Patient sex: M
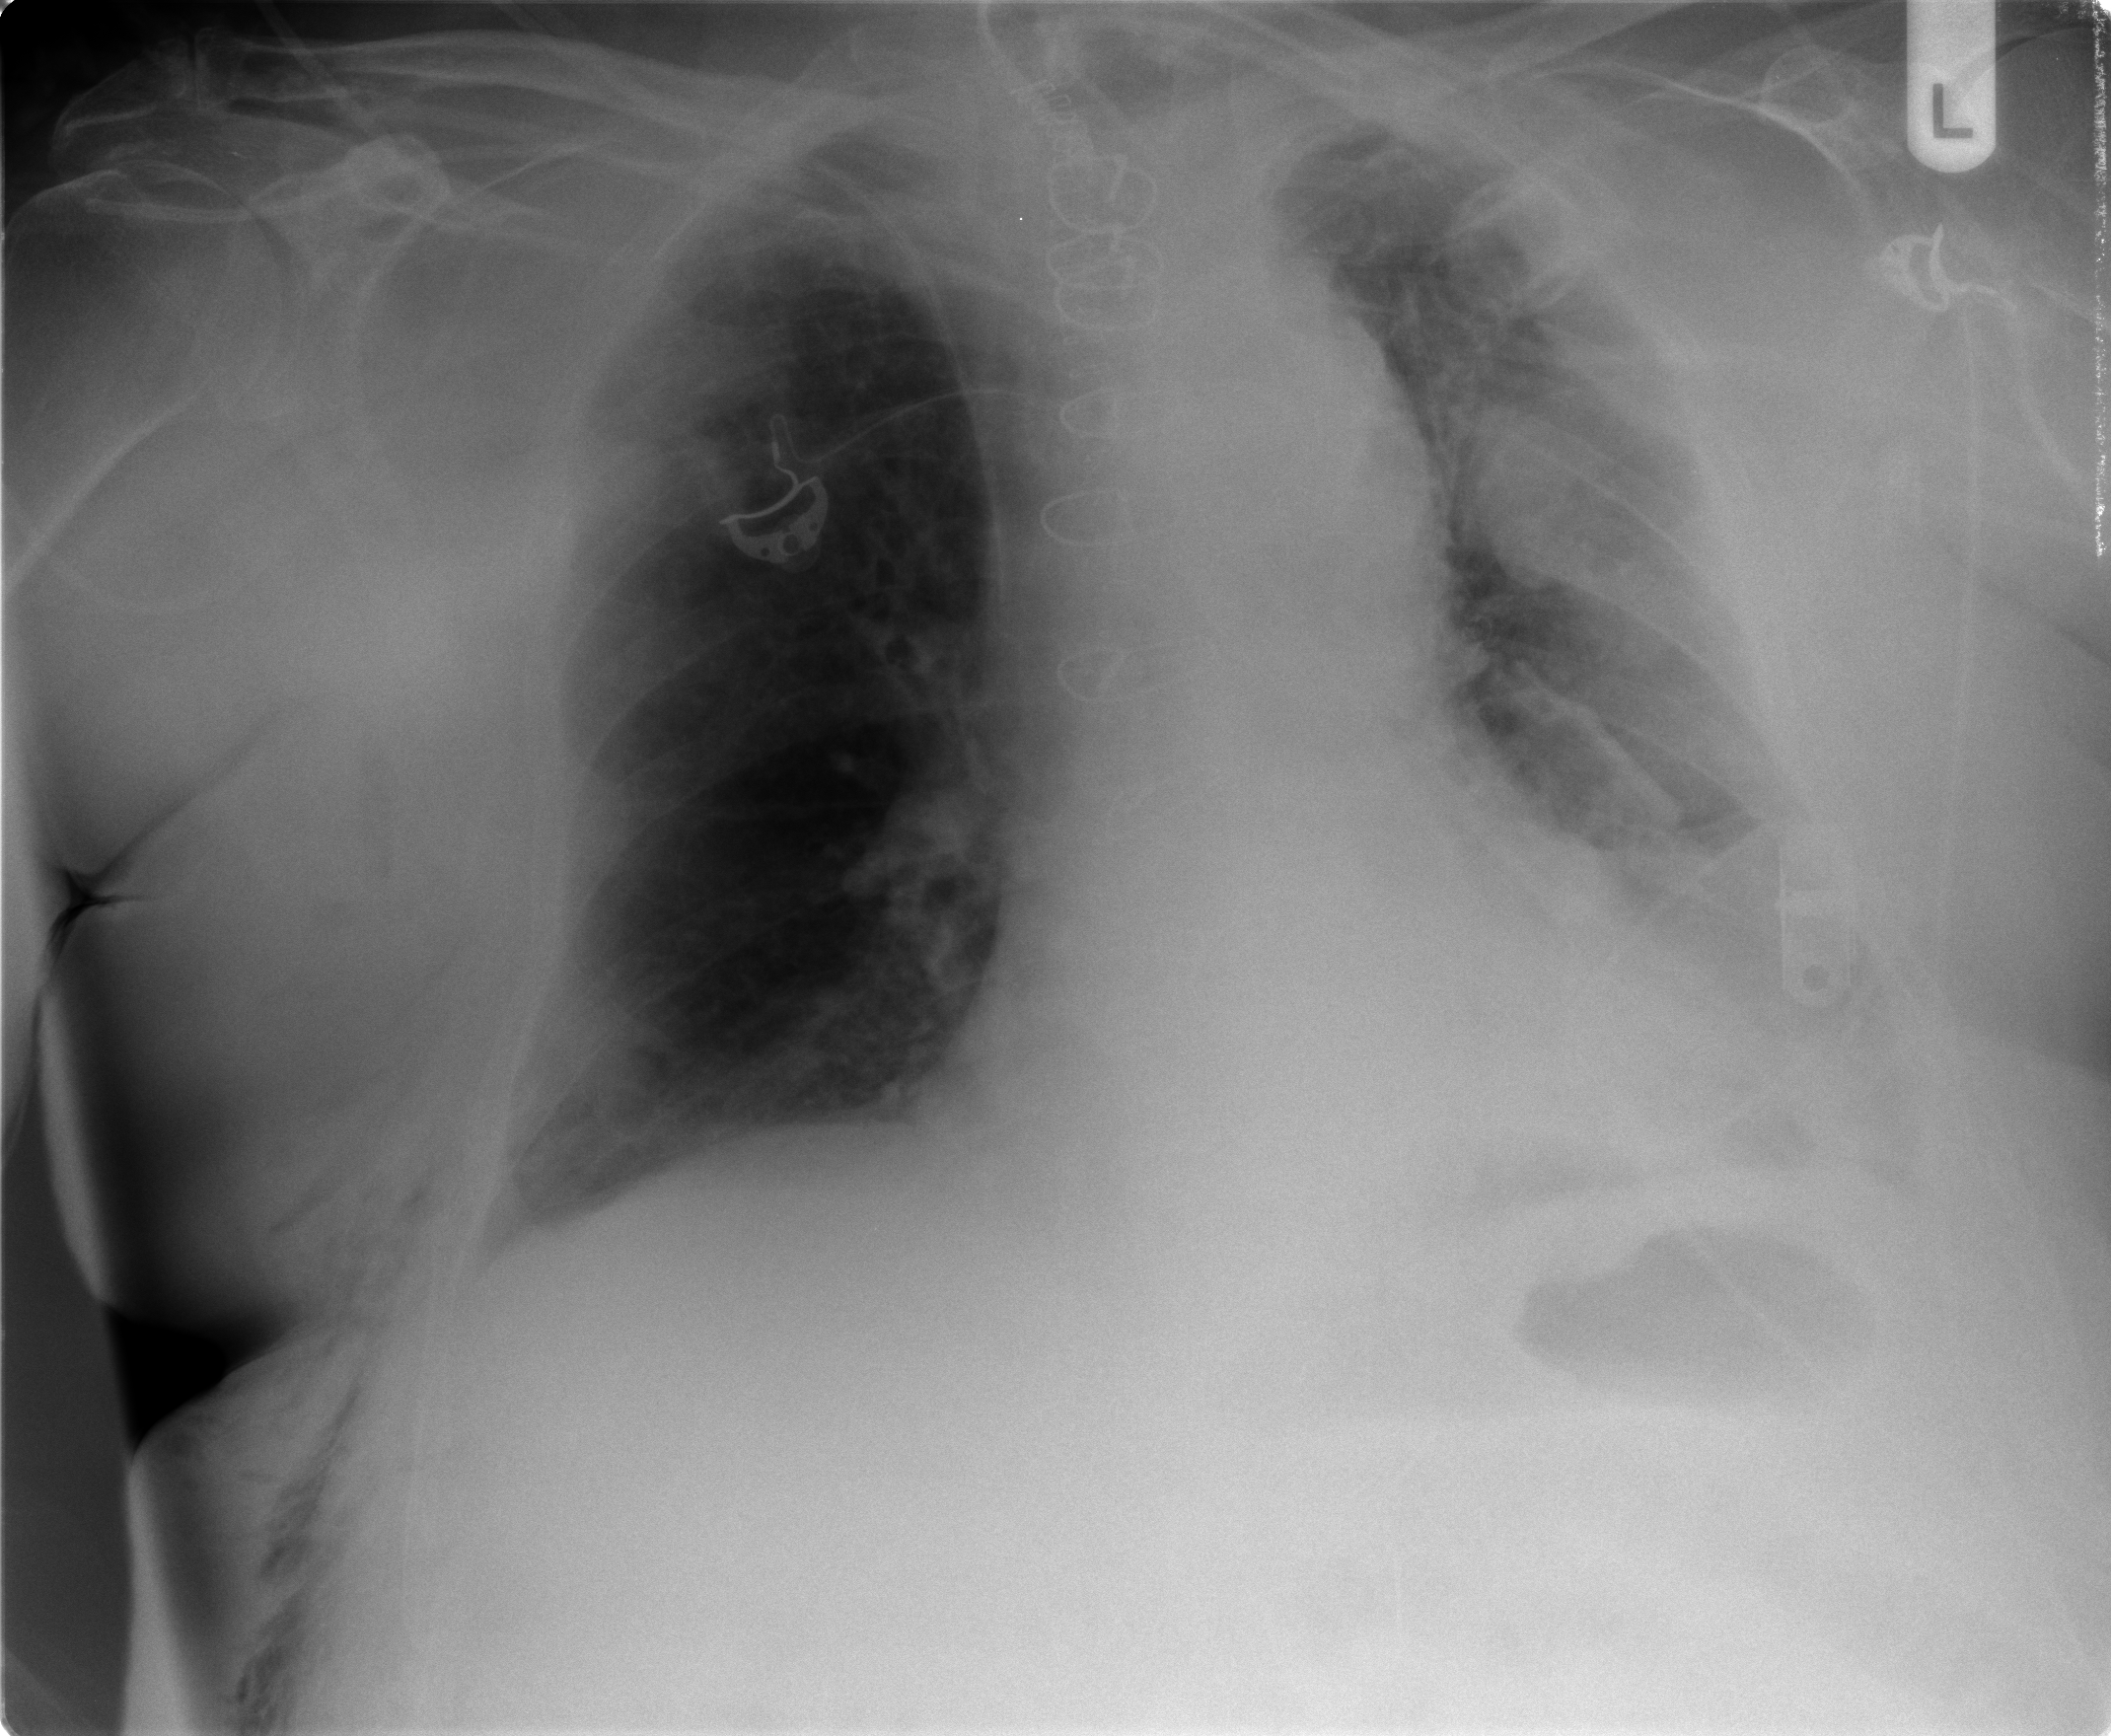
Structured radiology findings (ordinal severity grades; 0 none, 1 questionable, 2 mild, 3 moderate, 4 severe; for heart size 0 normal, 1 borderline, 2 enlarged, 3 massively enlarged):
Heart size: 0
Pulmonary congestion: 2
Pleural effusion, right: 2
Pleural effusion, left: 2
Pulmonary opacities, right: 0
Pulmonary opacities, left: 1
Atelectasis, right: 2
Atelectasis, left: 2